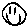
Label: smiley face